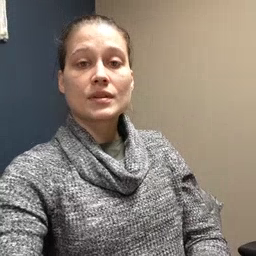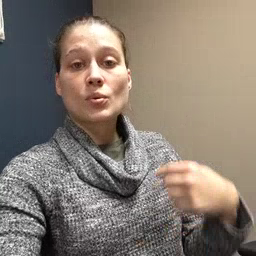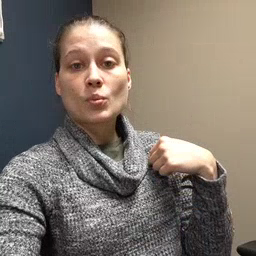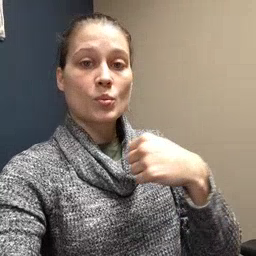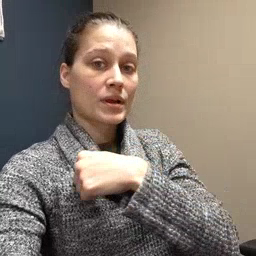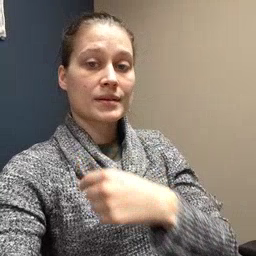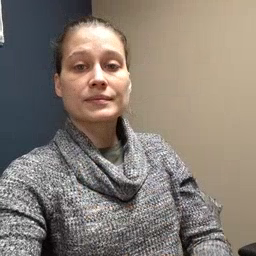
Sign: weus